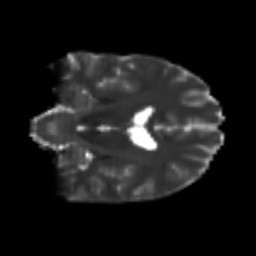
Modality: T2w
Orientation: coronal
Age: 20
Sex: male
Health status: healthy
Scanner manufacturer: philips
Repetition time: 7.386 s
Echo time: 0.08599 s